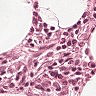
Metastatic tissue present: no